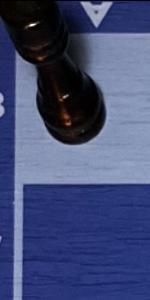
Label: Empty